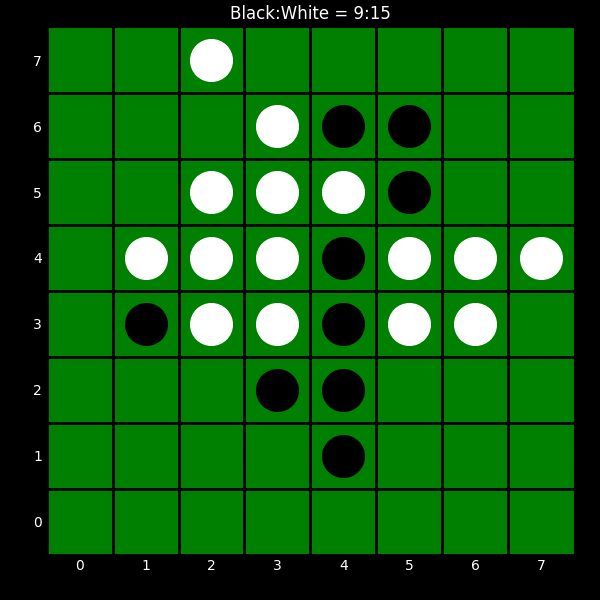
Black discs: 9
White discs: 15